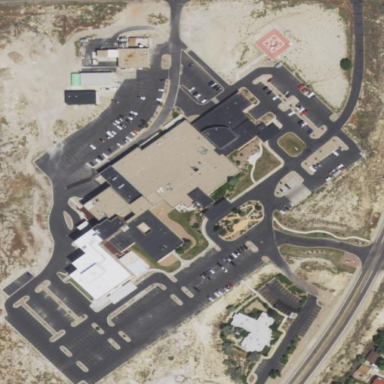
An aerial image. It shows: Hospital providing healthcare services.